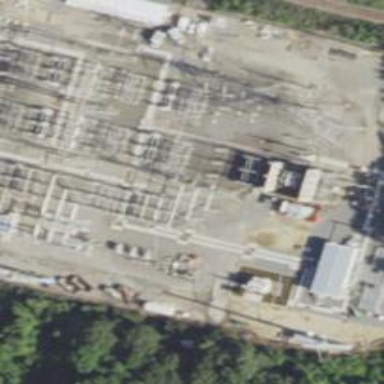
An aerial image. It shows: Switch for power supply.